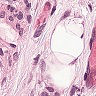
Metastatic tissue present: yes